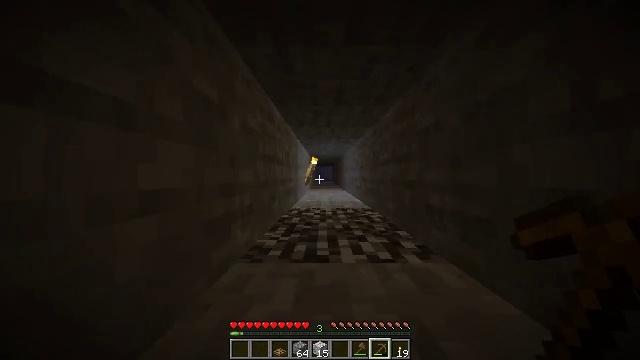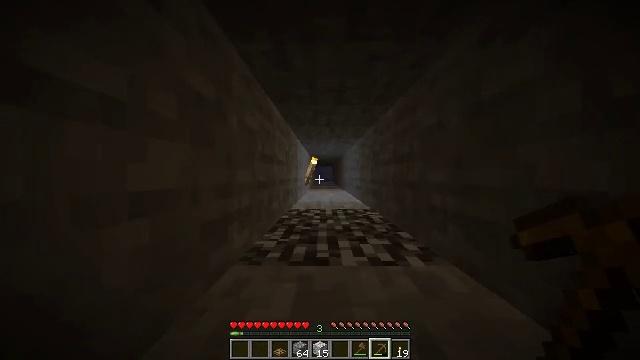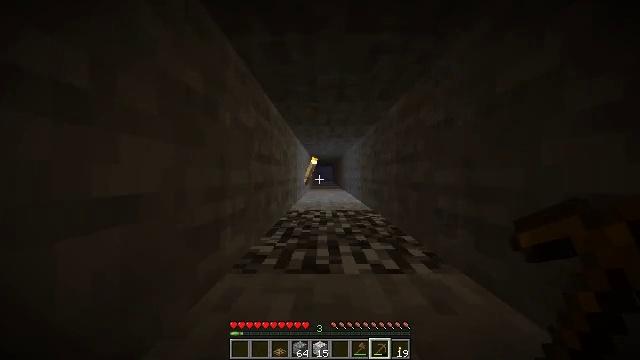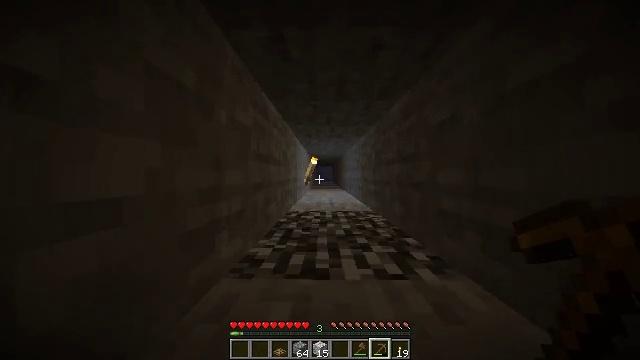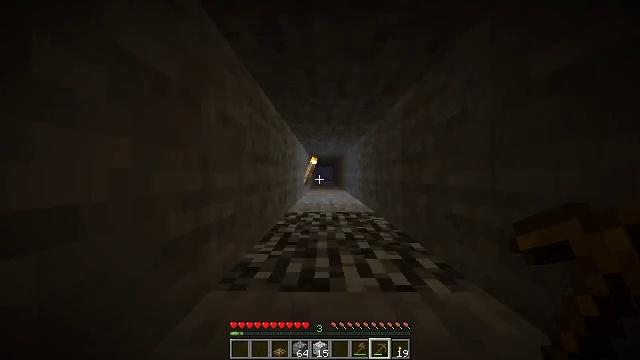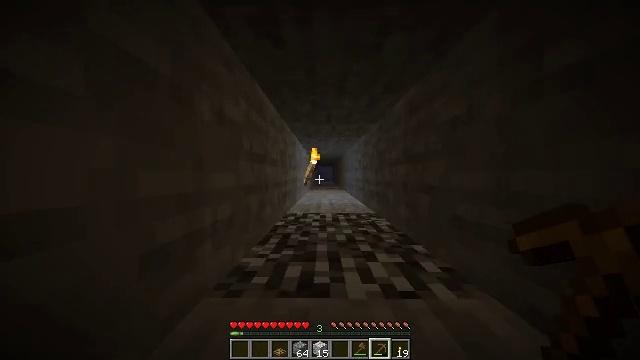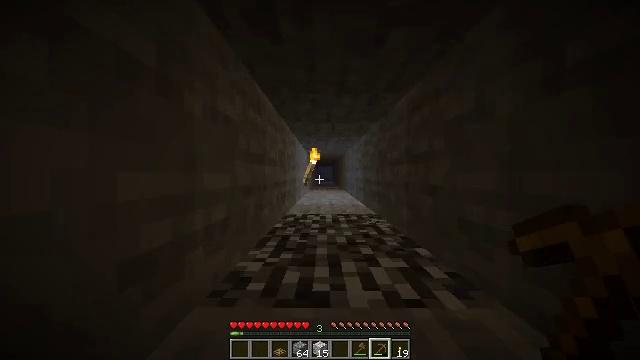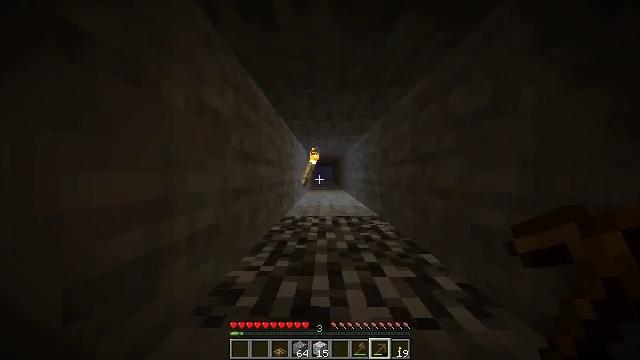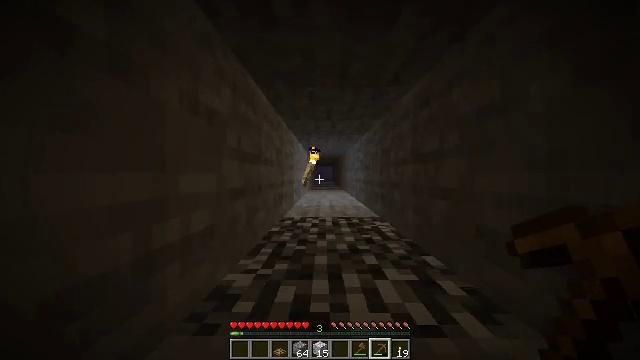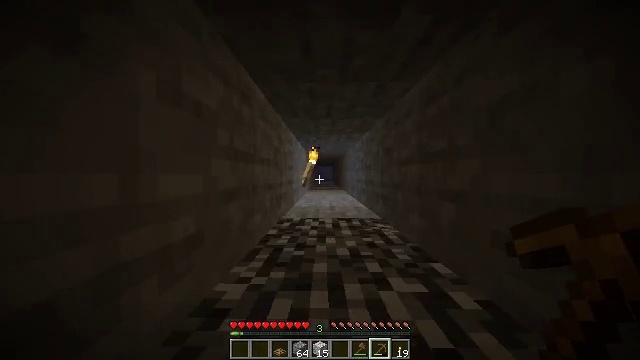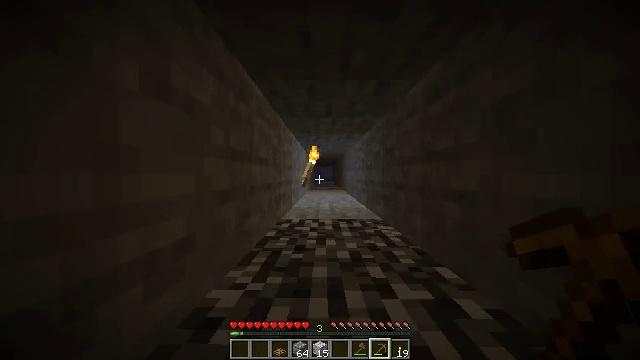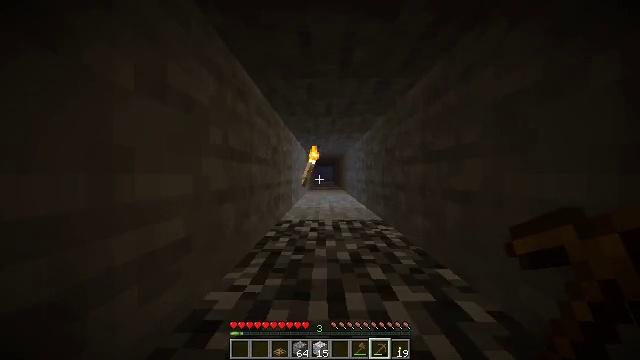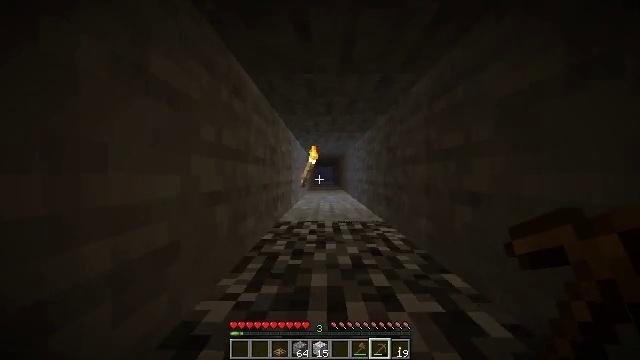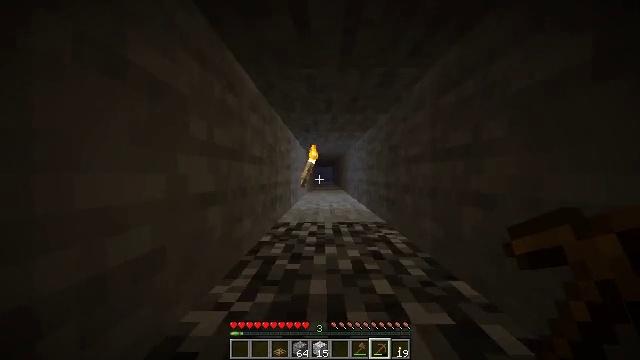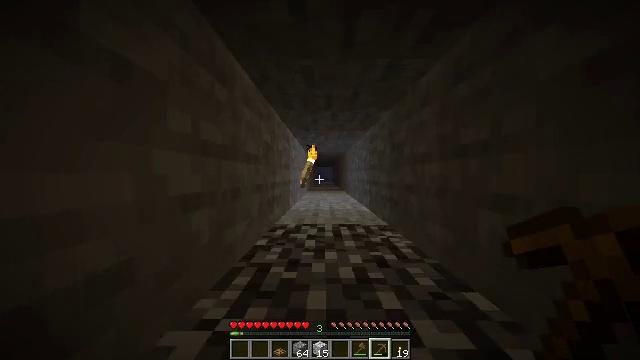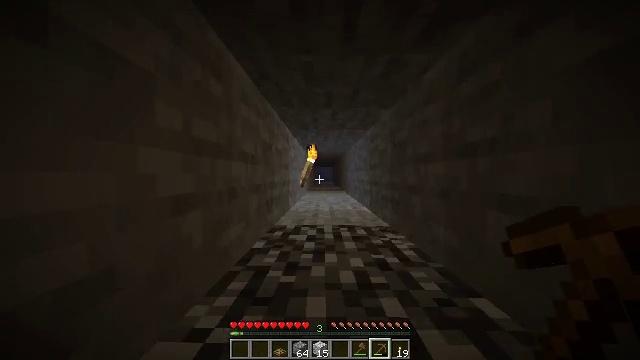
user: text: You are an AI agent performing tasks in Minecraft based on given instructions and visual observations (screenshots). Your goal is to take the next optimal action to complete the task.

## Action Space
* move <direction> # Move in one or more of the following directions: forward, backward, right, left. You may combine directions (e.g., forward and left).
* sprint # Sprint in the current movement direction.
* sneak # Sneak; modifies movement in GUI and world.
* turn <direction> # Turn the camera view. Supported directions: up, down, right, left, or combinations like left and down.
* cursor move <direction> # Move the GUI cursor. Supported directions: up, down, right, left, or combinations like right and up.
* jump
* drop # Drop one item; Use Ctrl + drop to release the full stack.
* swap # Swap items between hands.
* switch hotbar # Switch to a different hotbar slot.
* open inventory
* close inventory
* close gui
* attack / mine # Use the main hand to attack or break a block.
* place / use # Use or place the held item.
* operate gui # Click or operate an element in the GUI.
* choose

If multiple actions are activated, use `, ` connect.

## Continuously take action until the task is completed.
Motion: motion action
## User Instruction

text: Destroy the wall torch to gather it.
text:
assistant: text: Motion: move forward
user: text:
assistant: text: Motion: move forward
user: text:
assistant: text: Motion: move forward
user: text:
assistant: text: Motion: move forward
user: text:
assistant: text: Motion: move forward
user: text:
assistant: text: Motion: move forward
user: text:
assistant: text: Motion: move forward
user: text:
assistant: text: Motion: move forward
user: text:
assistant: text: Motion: move forward
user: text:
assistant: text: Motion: move forward
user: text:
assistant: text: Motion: move forward
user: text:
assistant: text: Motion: move forward
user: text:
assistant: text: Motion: move forward
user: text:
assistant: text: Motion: move forward
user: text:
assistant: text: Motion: move forward
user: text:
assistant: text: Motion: move forward
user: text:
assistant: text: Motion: move forward
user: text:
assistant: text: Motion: move forward
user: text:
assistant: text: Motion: move forward
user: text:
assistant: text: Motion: move forward
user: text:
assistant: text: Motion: move forward
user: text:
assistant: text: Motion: move forward
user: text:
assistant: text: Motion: move forward
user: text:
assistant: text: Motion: move forward
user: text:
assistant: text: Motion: move forward
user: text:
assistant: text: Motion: move forward
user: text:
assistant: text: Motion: move forward
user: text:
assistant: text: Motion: move forward
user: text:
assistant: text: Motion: move forward
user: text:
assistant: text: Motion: move forward